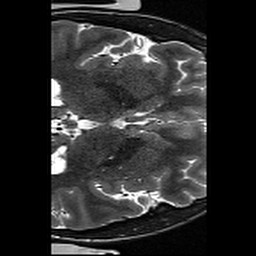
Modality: T2w
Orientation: axial